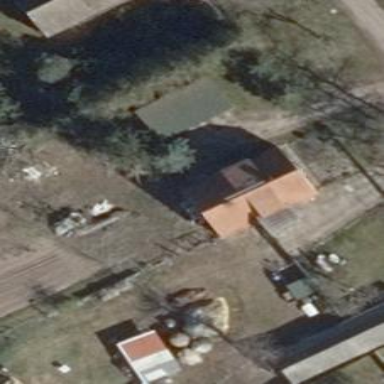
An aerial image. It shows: Part of building.